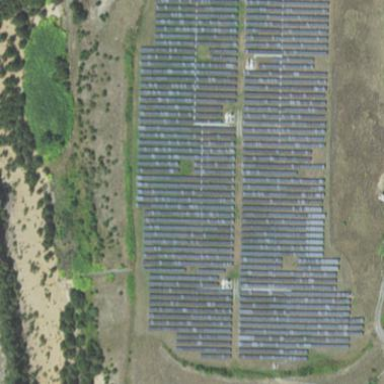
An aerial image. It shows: Solar power generator using photovoltaic panels.